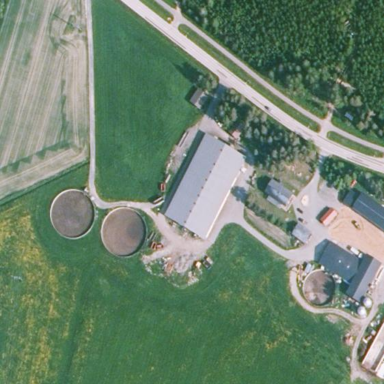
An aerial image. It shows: Farmyard area.